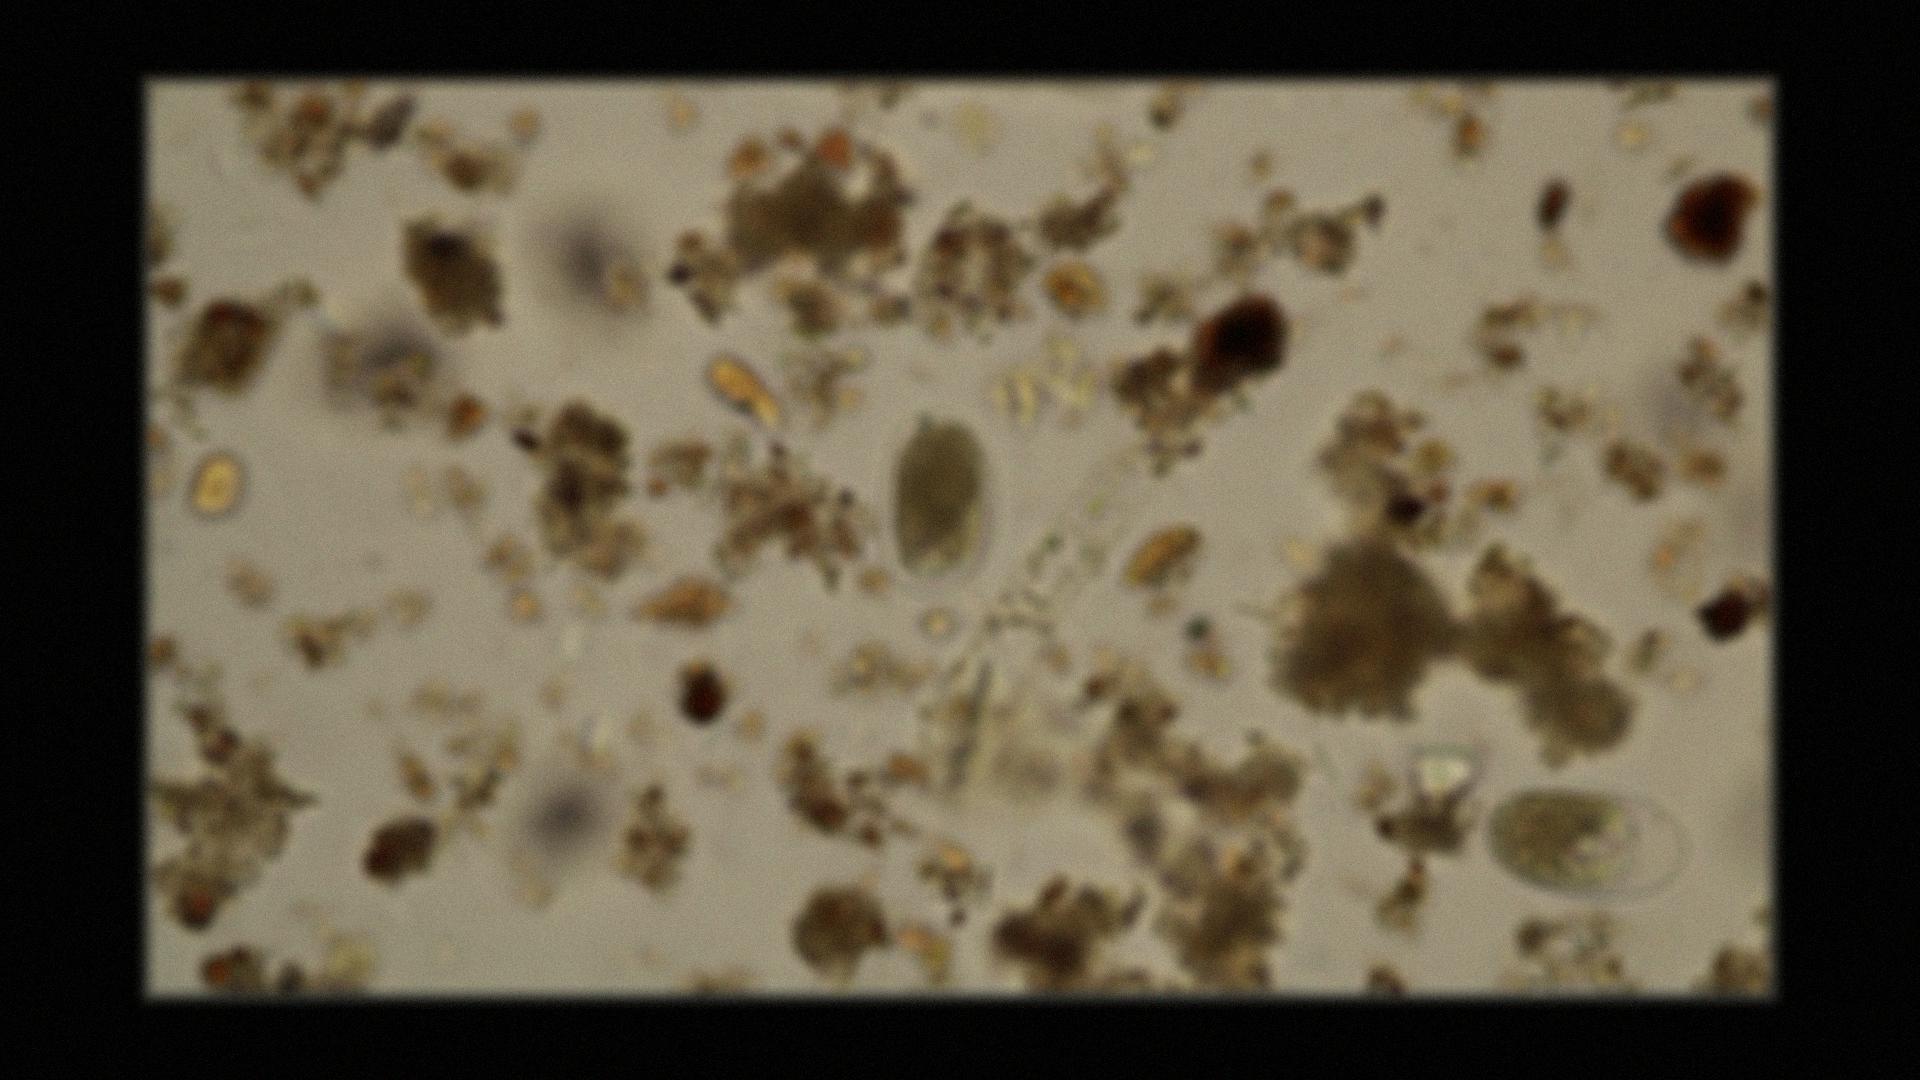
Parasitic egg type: Hookworm egg